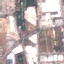
Land use / land cover: Industrial